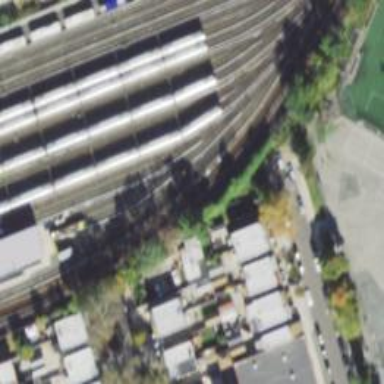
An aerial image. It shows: Yard used for servicing electrified rail. The rail is electrified from the top.